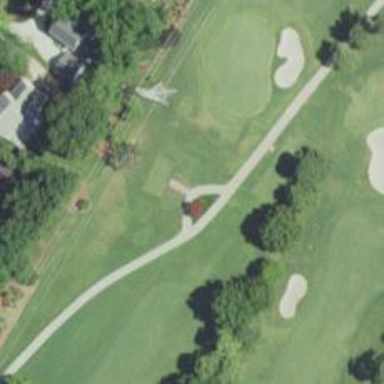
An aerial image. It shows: Path for both road and golf.